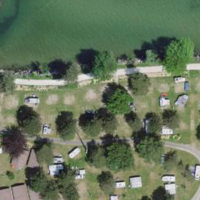
EUNIS habitat code: 53
Species observed at this site:
Leptoglossus occidentalis